Interaction volume radius: 5 \u00c5
Interaction volume height: 15 \u00c5
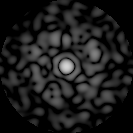
Disorder parameter: 0.8251